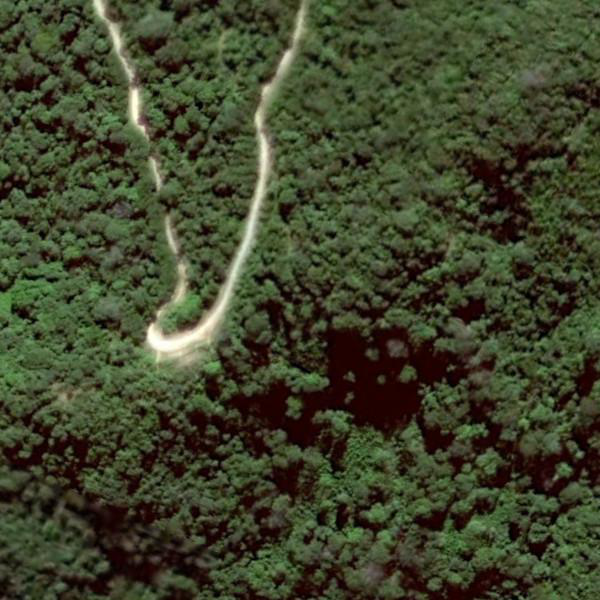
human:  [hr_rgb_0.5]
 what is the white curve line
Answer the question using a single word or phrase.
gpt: path